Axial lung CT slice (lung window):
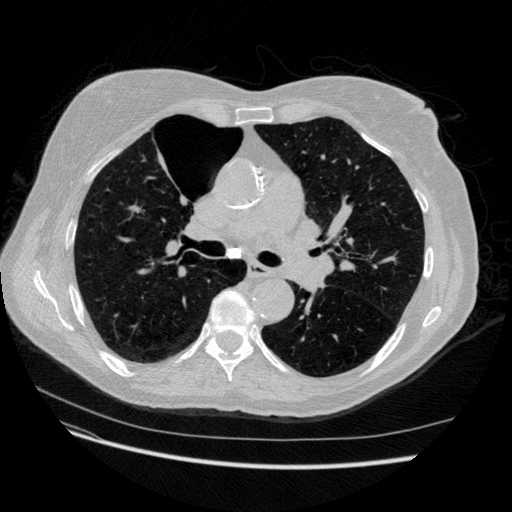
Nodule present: no